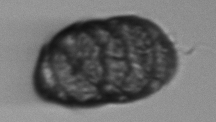
Label: Margalefidinium